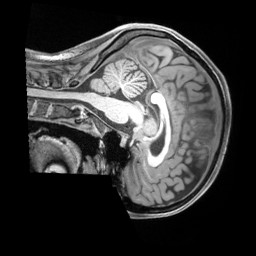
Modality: T1w
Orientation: sagittal
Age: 24
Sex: female
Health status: ill
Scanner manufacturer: siemens
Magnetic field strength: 3 T
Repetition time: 2.2 s
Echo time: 0.00218 s